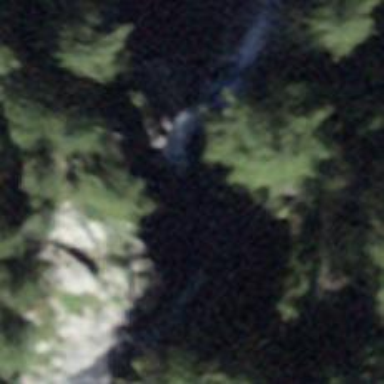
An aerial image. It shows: Beautiful waterfall in nature.